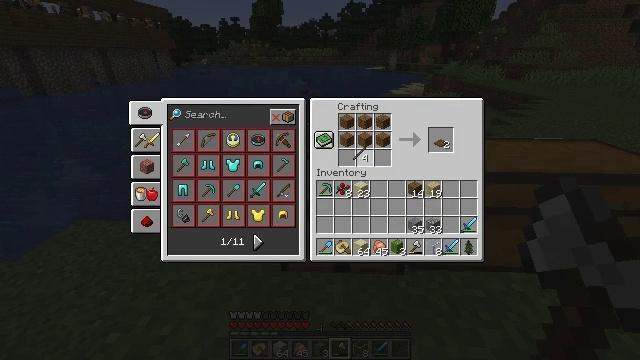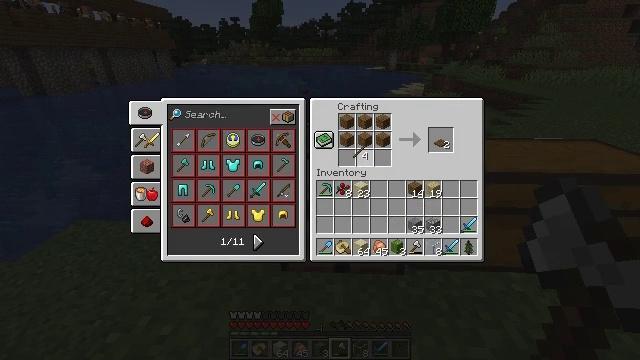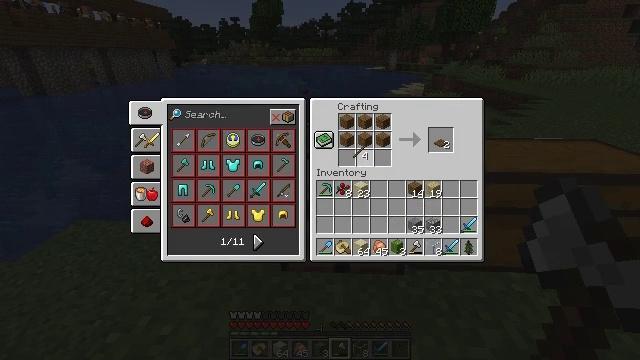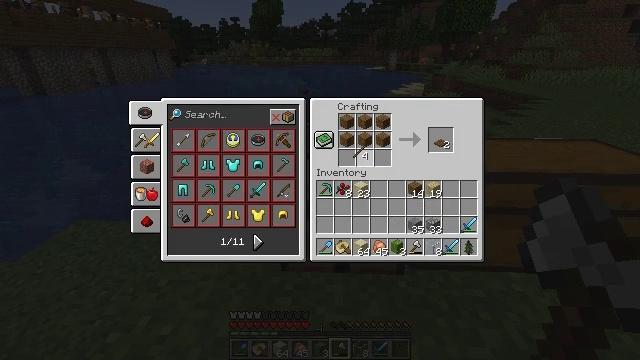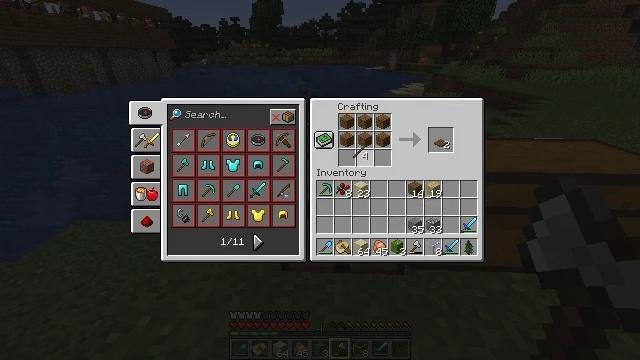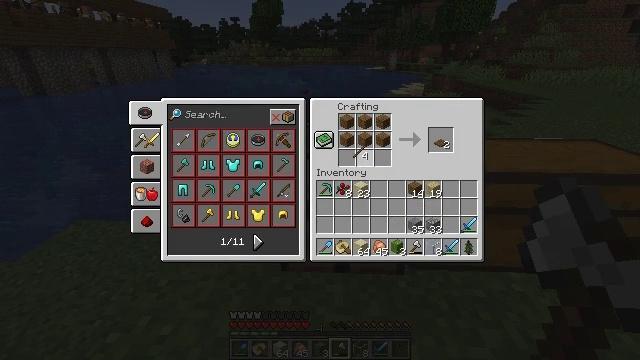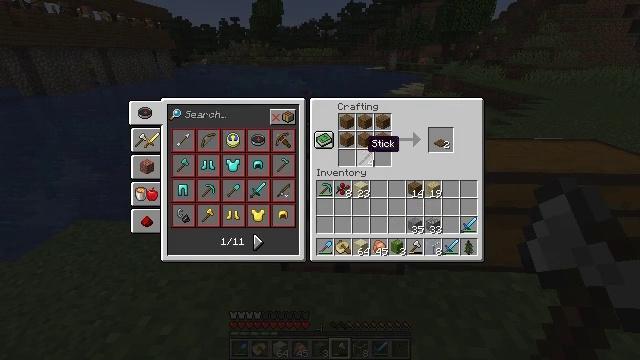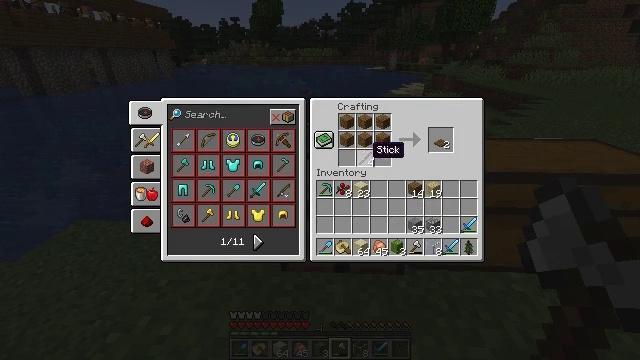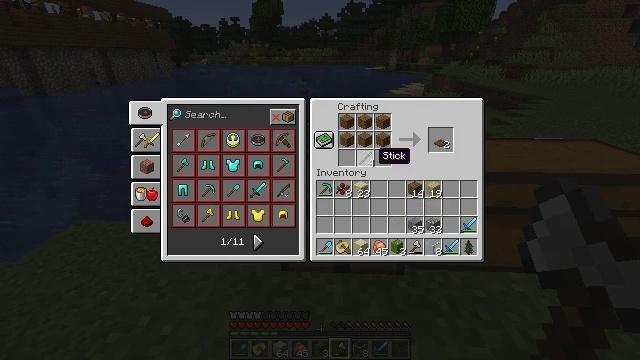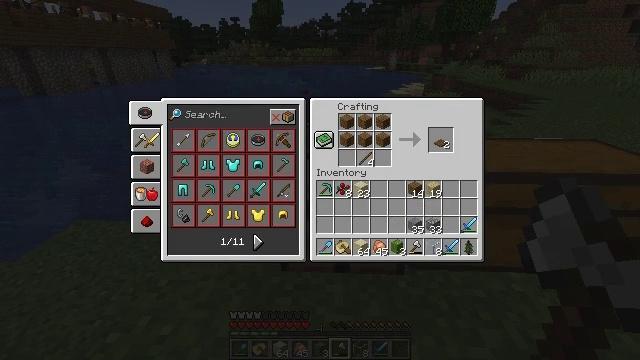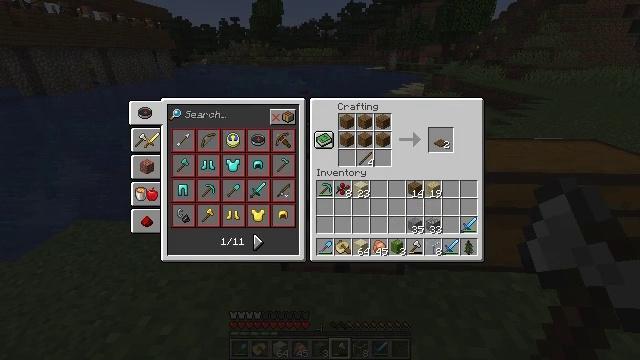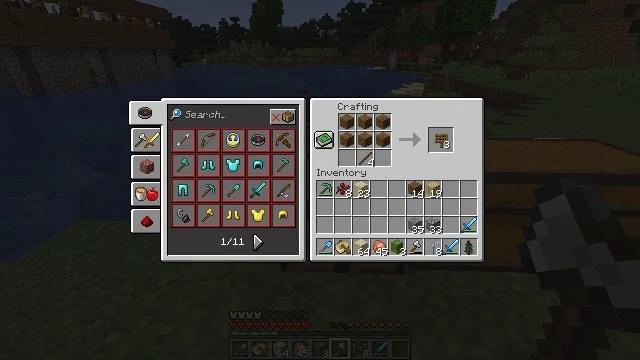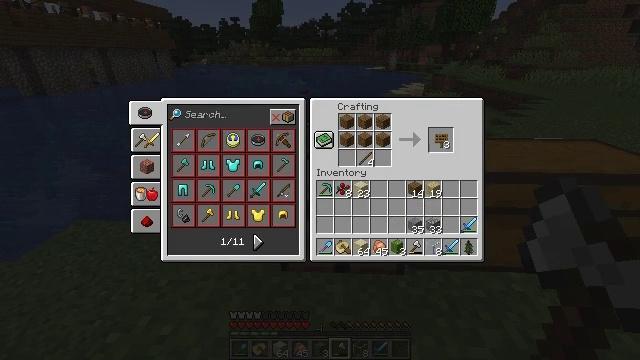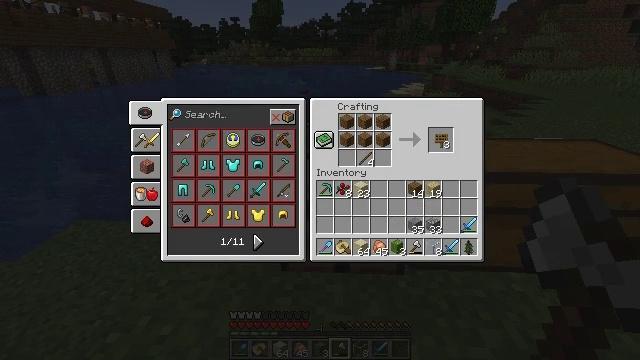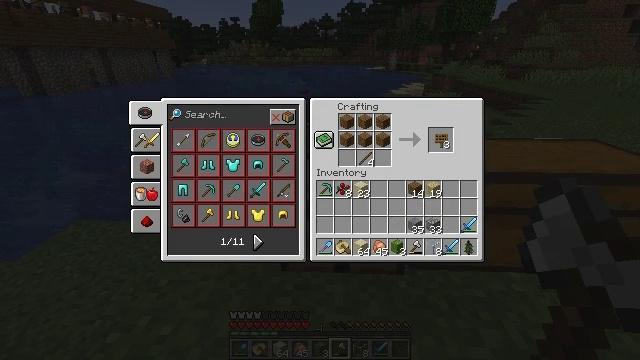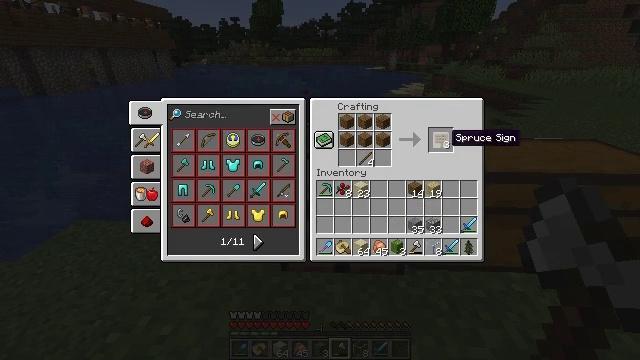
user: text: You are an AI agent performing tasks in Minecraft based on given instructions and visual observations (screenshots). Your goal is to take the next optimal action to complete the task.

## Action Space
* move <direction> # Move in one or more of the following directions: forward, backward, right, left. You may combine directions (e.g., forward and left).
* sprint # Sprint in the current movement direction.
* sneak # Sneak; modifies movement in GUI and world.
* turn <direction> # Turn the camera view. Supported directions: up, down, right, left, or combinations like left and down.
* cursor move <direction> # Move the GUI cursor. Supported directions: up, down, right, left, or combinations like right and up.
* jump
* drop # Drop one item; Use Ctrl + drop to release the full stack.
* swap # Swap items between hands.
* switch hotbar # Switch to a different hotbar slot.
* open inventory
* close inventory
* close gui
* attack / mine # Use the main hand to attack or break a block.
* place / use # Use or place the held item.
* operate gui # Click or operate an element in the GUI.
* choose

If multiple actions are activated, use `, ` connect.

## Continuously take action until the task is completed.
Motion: motion action
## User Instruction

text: Interact with the crafting table to make a spruce sign.
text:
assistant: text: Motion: no_op
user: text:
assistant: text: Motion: no_op
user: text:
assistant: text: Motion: operate gui
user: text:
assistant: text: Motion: operate gui
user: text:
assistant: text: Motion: operate gui
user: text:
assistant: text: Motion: no_op
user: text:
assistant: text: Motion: no_op
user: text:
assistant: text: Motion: no_op
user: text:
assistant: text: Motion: cursor move right
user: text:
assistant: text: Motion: cursor move right
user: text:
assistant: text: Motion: cursor move right
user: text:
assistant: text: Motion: sneak, cursor move right
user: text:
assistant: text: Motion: sneak
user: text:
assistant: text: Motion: sneak, cursor move up
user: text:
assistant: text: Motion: sneak
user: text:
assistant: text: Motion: sneak
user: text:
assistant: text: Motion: sneak
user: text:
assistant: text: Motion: sneak, operate gui
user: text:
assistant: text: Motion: sneak, operate gui
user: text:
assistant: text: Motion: sneak, operate gui
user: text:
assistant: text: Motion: sneak
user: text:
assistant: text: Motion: sneak
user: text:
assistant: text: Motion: sneak